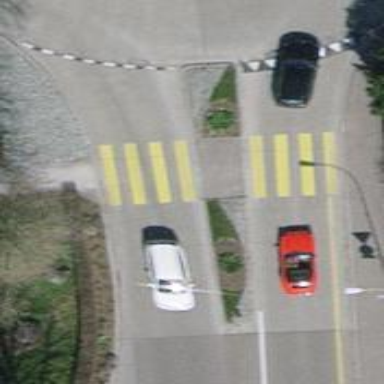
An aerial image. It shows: Marked footway crossing with asphalt surface and crossing island.